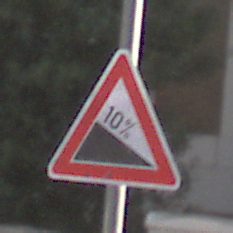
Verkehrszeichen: Gefaelle10
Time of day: MorningAfternoon
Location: Outdoor (Urban)
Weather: PartlyCloudy
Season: NotSpecified
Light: Natural